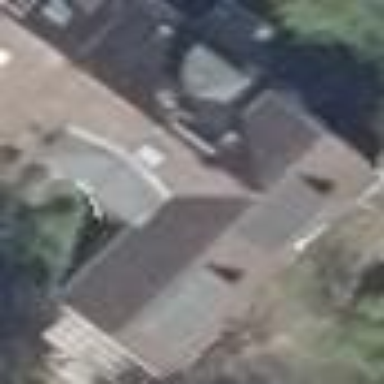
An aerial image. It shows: Semidetached house with gabled roof.